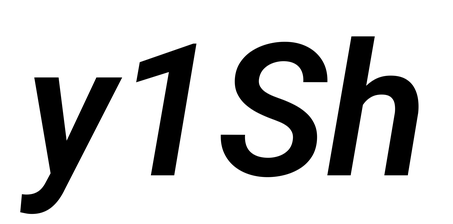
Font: Roboto-Italic_SemiBold_Italic